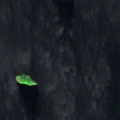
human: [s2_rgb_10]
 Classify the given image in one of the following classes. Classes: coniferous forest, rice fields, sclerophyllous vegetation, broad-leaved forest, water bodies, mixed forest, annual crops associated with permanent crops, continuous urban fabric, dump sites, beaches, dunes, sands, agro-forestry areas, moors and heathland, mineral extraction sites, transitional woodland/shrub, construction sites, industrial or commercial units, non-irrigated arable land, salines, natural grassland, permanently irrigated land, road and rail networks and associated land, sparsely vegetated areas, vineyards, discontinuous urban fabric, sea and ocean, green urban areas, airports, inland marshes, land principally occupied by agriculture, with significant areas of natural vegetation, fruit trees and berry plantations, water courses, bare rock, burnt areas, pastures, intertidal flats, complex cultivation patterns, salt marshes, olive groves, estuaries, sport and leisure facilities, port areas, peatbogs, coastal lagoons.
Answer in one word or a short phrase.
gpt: water bodies